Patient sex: F
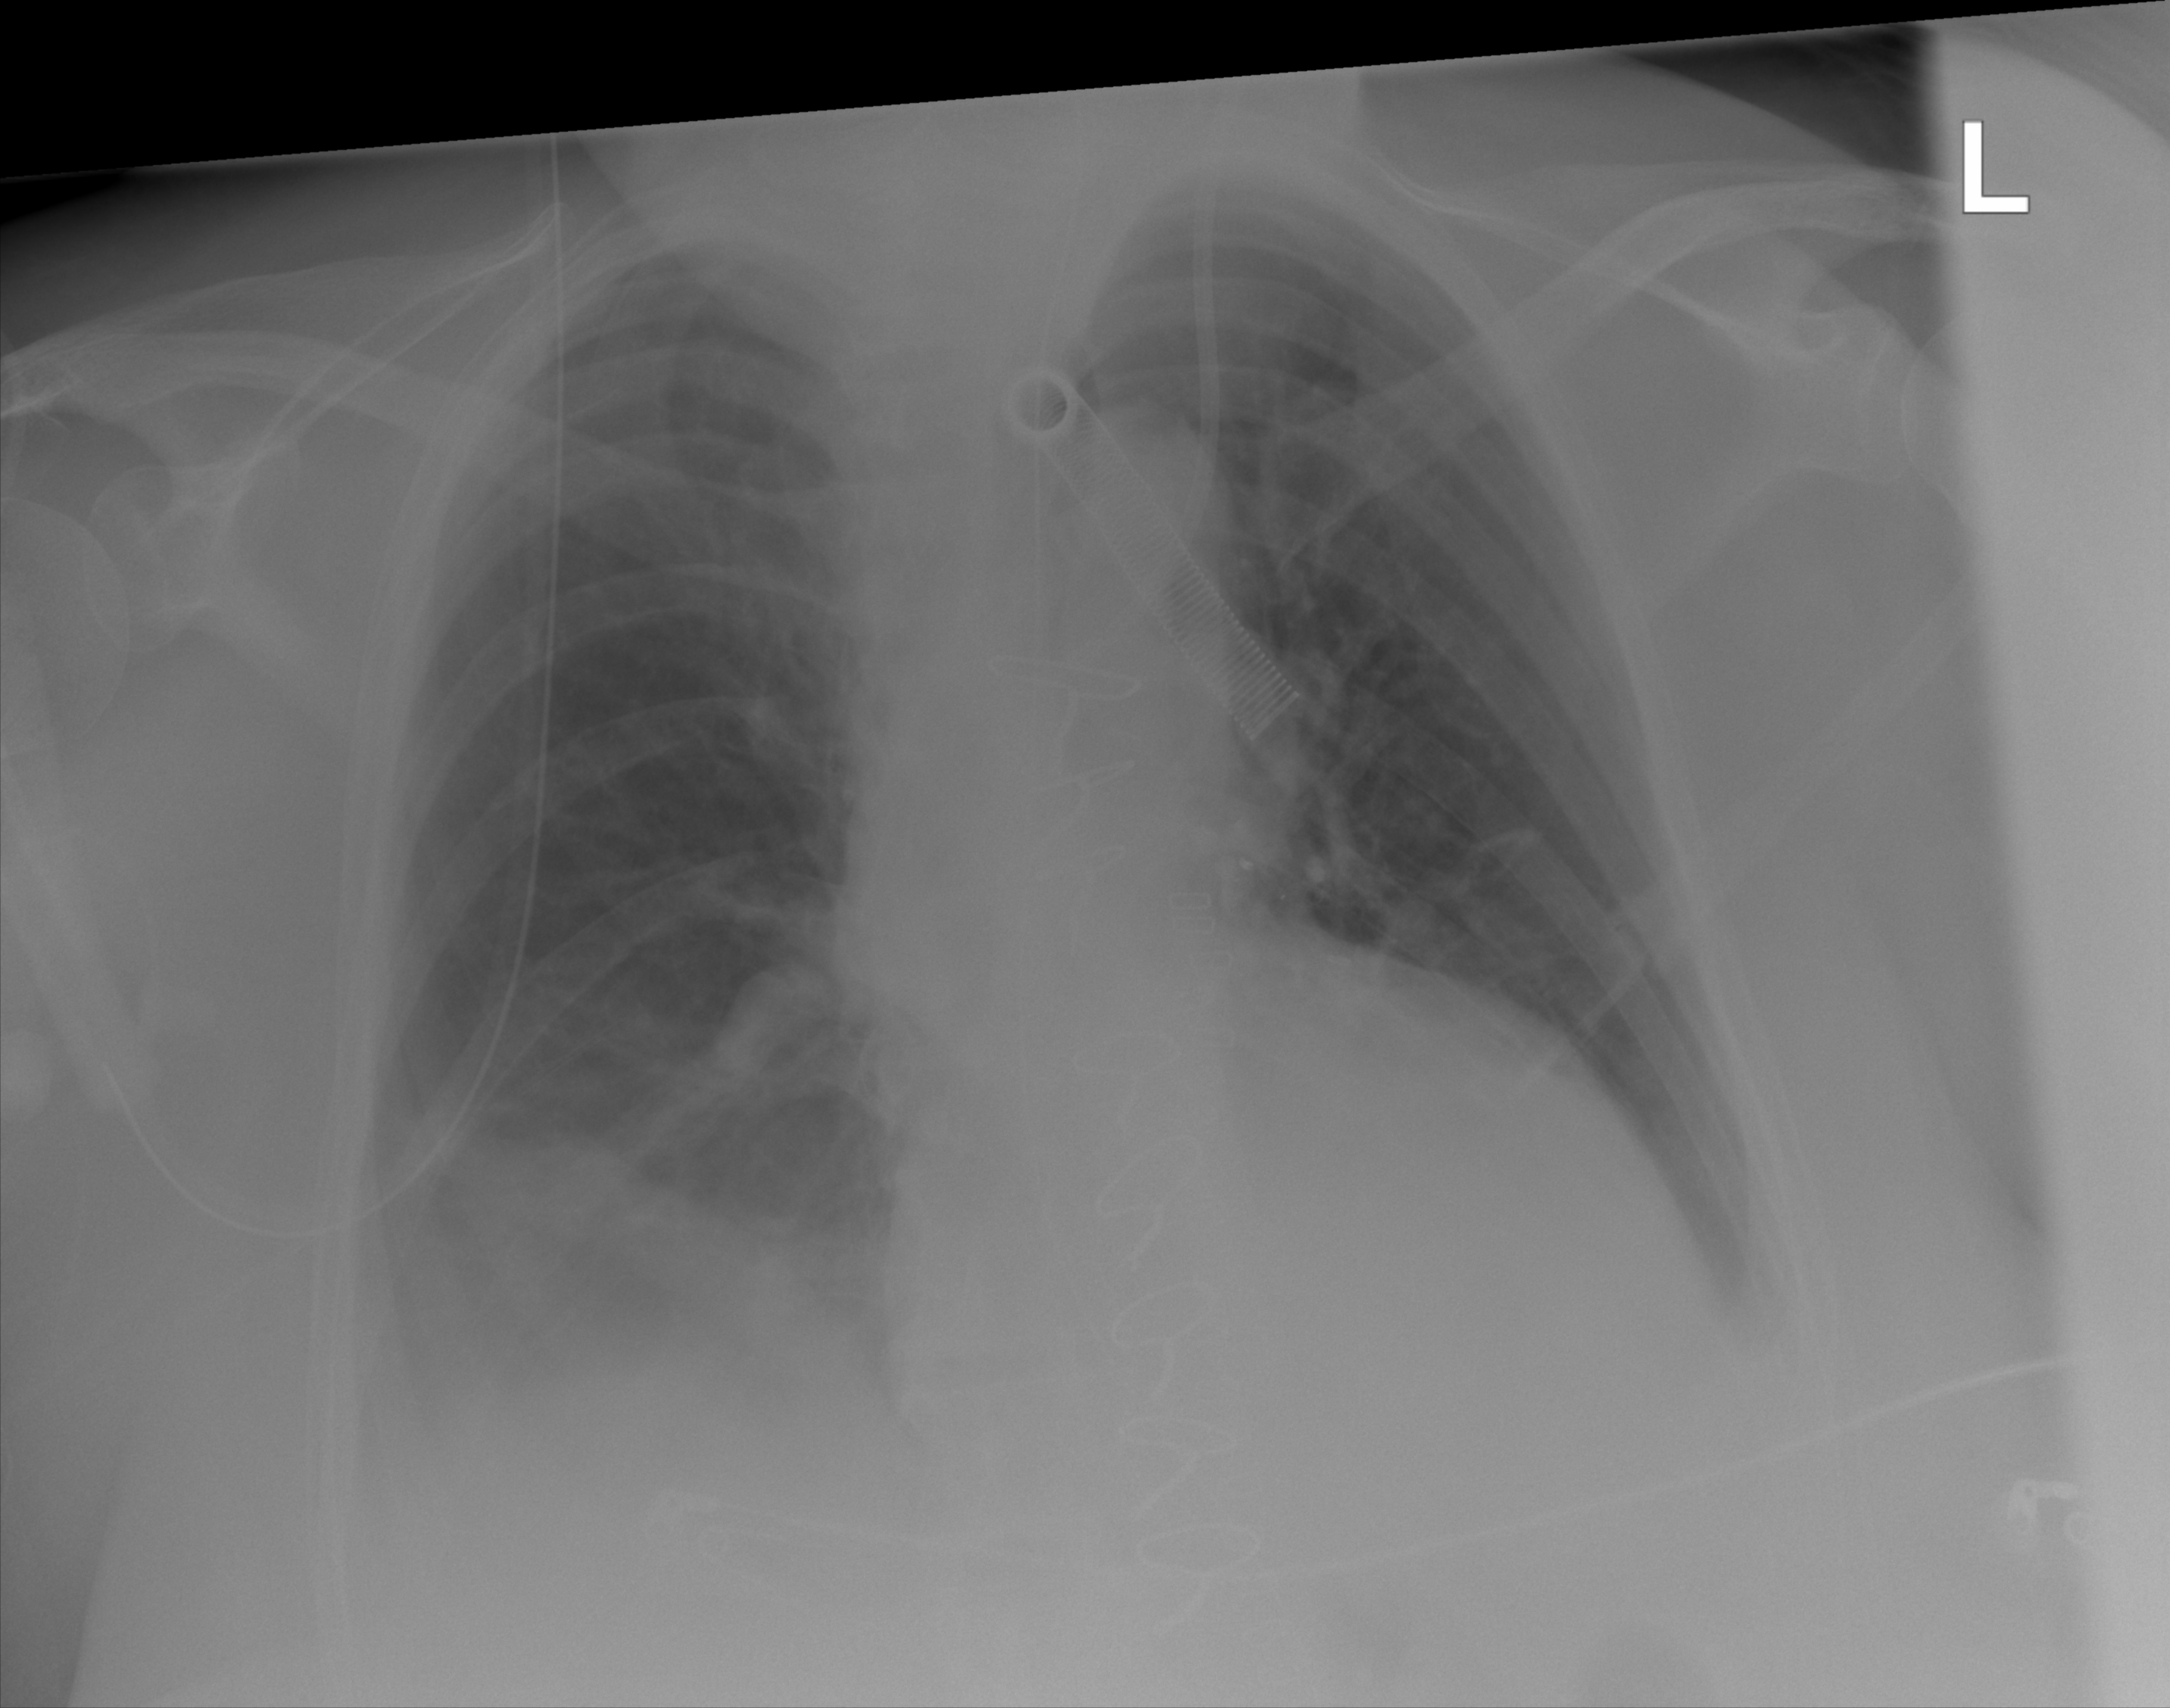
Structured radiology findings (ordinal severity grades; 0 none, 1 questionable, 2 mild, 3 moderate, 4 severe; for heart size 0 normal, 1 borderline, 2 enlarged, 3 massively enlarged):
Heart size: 0
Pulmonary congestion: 0
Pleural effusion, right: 2
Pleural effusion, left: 2
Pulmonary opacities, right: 0
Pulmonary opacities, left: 0
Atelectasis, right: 2
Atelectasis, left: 1